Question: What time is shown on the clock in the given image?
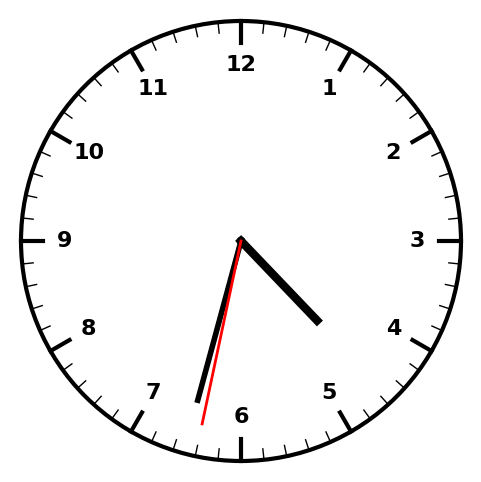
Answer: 04:32:32